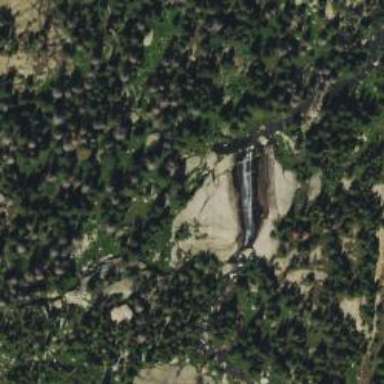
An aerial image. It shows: Beautiful waterfall.